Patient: sex M, age 48
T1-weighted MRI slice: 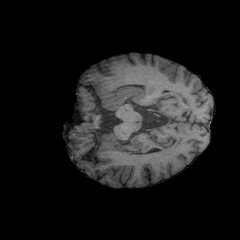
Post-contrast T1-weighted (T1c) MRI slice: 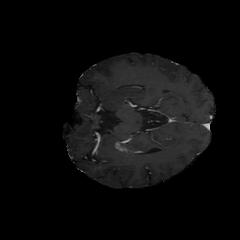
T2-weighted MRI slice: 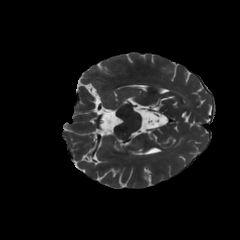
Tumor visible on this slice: no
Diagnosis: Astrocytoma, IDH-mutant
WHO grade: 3